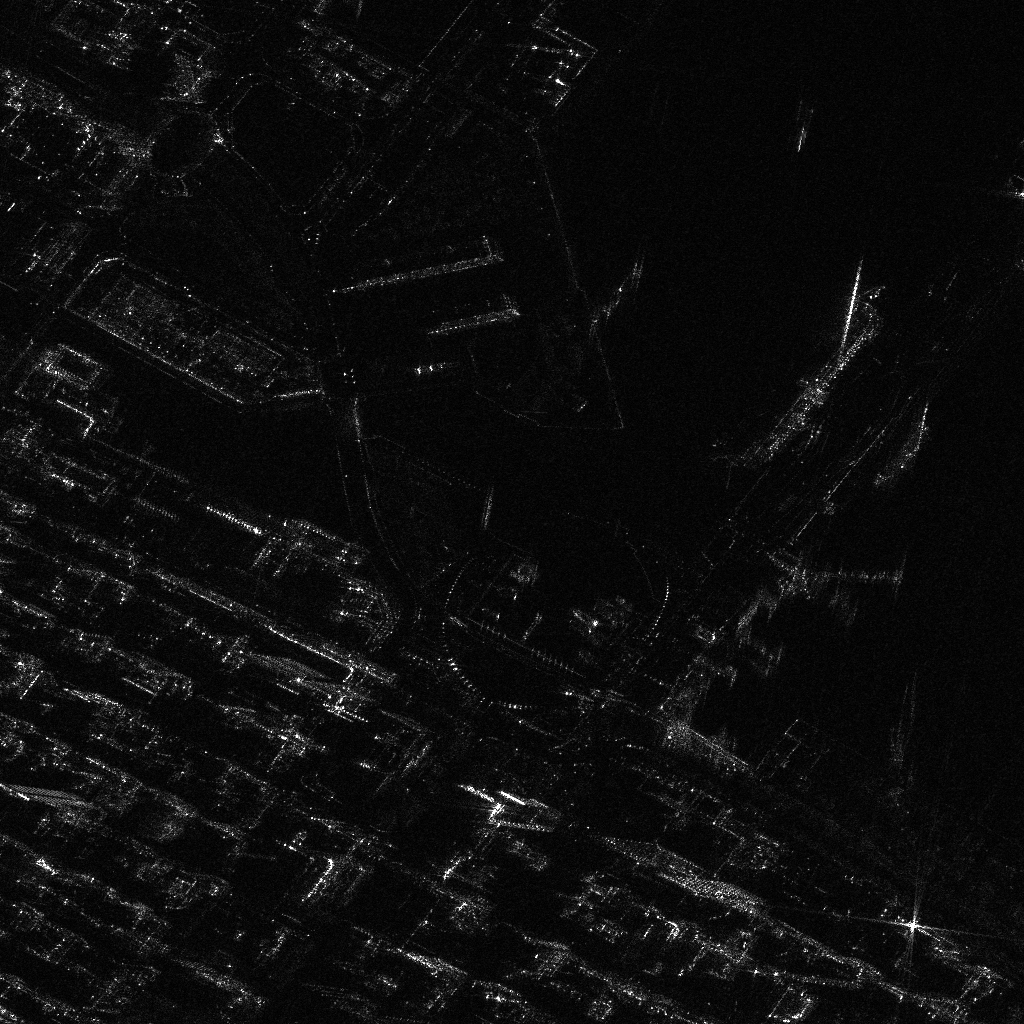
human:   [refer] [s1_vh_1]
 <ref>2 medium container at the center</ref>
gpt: <box>[[55, 59, 59, 61, 34], [51, 59, 52, 63, 23]]</box>